Question: In wordpess 4.1 I have the following WP_Query:
'''
$products = new WP_Query( array(
'post_type' => 'ys_product',
'orderby' => array( 'date' ),
'order' => 'DESC',
'posts_per_page' => 8,
'meta_query' => array(
'relation' => 'AND',
array(
'key' => 'ys_product_status',
'value' => 'ok'
),
array (
'key' => 'ys_product_start',
'value' => date('Ymd'),
'compare' => '>='
),
array (
'key' => 'ys_product_end',
'value' => date('Ymd'),
'compare' => '<='
)
)
) );
'''
And on my DB I have two items with post_type 'ys_product', and with post_meta like this:
Item 1
- - -
Item 2
- - -
The result of date('Ymd') today is '20141226', which seems clearly between those boundaries.
But if I search only filtering by 'ys_product_status' == 'ok'; I get my two items. But when I add my two other meta, it wont return any results at all.
The contents of $products->request are:
'''
SELECT SQL_CALC_FOUND_ROWS ysls_posts.ID
FROM ysls_posts
INNER JOIN ysls_postmeta ON ( ysls_posts.ID = ysls_postmeta.post_id )
INNER JOIN ysls_postmeta AS mt1 ON ( ysls_posts.ID = mt1.post_id )
INNER JOIN ysls_postmeta AS mt2 ON ( ysls_posts.ID = mt2.post_id )
WHERE 1=1
AND ysls_posts.post_type = 'ys_product'
AND (ysls_posts.post_status = 'publish' OR ysls_posts.post_status = 'private')
AND (
( ysls_postmeta.meta_key = 'ys_product_status' AND CAST(ysls_postmeta.meta_value AS CHAR) = 'ok' )
AND
( mt1.meta_key = 'ys_product_start' AND CAST(mt1.meta_value AS CHAR) >= '20141226' )
AND
( mt2.meta_key = 'ys_product_end' AND CAST(mt2.meta_value AS CHAR) <= '20141226' )
) GROUP BY ysls_posts.ID LIMIT 0, 8
'''
The post_meta contents for the two posts I'm targeting:

What am I doing wrong?
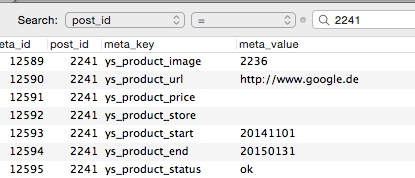
Answer: '''
array (
'key' => 'ys_product_start',
'value' => date('Ymd'),
'compare' => '>='
),
array (
'key' => 'ys_product_end',
'value' => date('Ymd'),
'compare' => '<='
)
'''
here: ys_product_start >= date('Ymd') AND ys_product_end <= date('Ymd') its mean a row must met the conditions but no one can
'''
Row 1 NOT 20141101 >= 20141226 AND 20141230 <= 20141226 // false AND false = false
meta_key ys_product_start = '20141101'
meta_key ys_product_end = '20141230'
Row 2 NOT 20141101 >= 20141226 AND 20150131 <= 20141226 // false AND false = false
meta_key ys_product_start = '20141101'
meta_key ys_product_end = '20150131'
'''